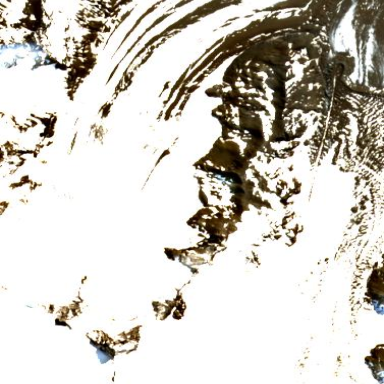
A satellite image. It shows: Majestic glacier in the distance.